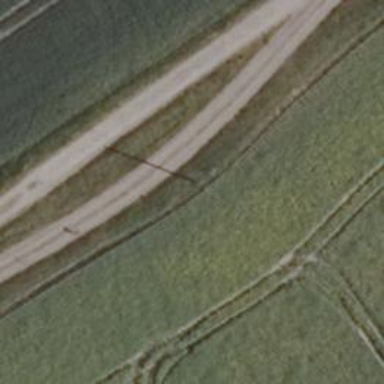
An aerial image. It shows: Sandy track road with grade3 tracktype.